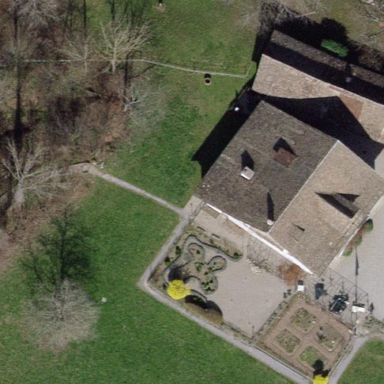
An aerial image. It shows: Garden that is leisure land.